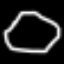
Label: octagon